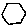
Label: hexagon